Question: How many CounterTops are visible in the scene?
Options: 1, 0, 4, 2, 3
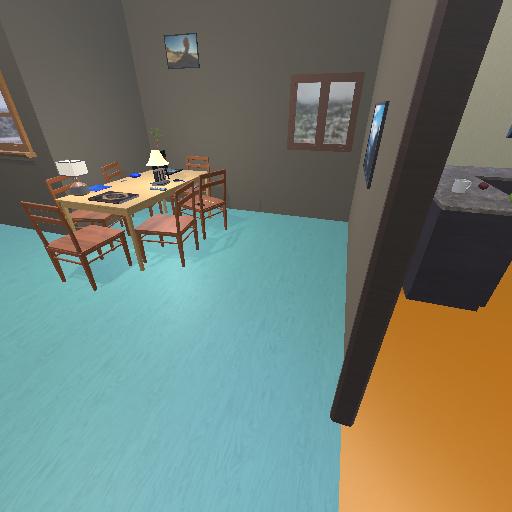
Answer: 1